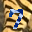
Label: 7